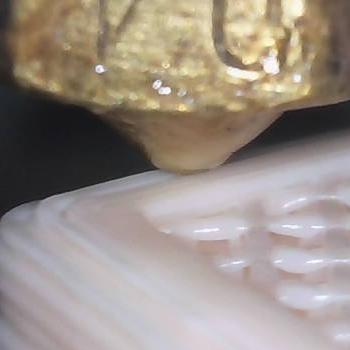
Flow rate: 267%